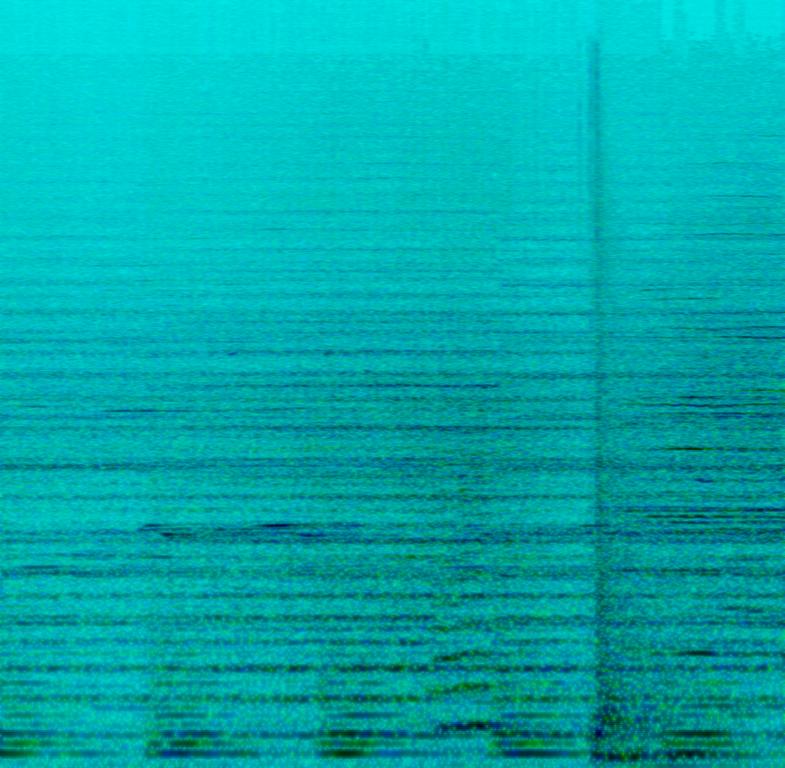
This orchestral music features violins playing the main melody using staccato notes. The volume of the violins increases over time in the song. The bass plays a booming note on the alternate count of every bar. The bass resonates like a heartbeat. A single percussion beat is played on the second count of the second bar. There is the sound of a victory chant in the background. This song is at a slow tempo. This song can be used in the trailer of an epic movie.